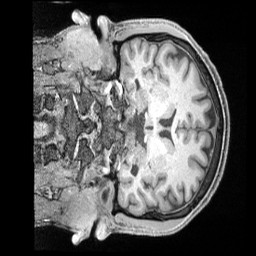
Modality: T1w
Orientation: coronal
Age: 37
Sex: male
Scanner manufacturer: siemens
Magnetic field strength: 3 T
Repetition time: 2 s
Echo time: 0.00211 s